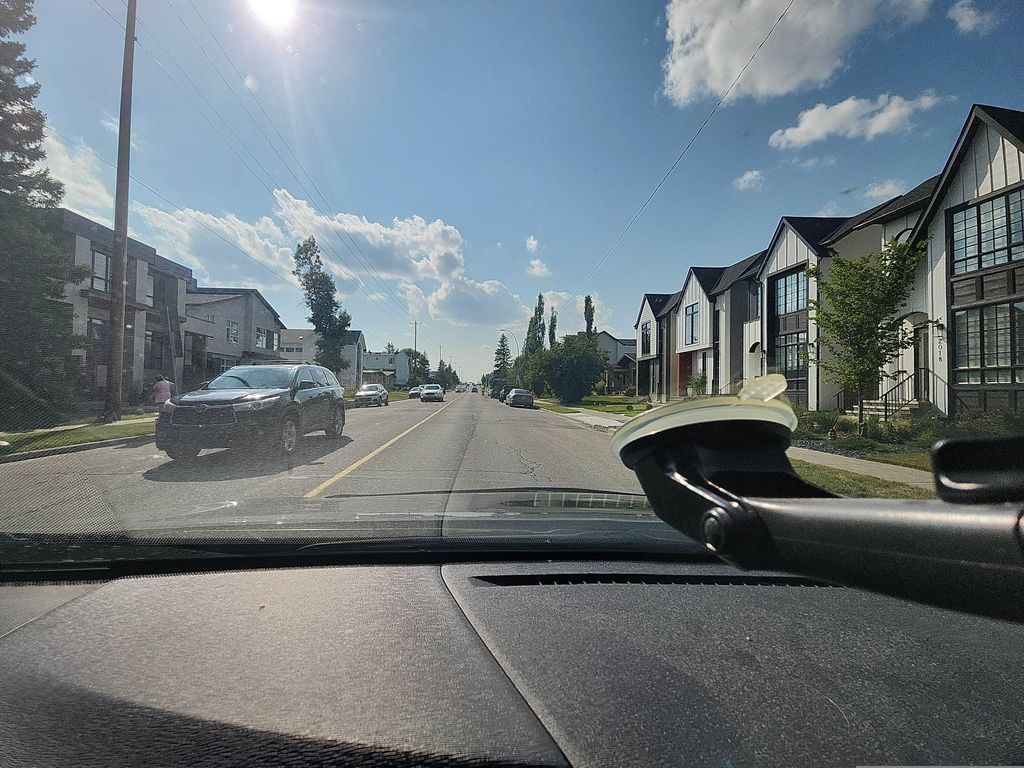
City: calgary